Question: Here is an example of the output I want to generate. I'm able to create an image with one color, but I don't have idea of how can use two colors, and how to color only certain parts of the image .
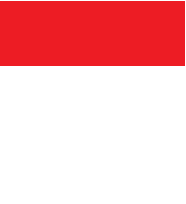
Answer: I solved in this way. I created two image with two different colors, and then paste them in another one image.
'''
width = 400
height = 300
img = Image.new( mode = "RGB", size = (width, height), color = (209, 123, 193) )
#First IMG
img2 = Image.new( mode = "RGB", size = (width, height + 400), color = (255, 255, 255) )
#Second IMG
img3 = Image.new('RGB', (img.width, img.height + img2.height)) img3.paste(img, (0, 0)) img3.paste(img2, (img.width, 0))
#IMG + IMG2
'''
I got my result.